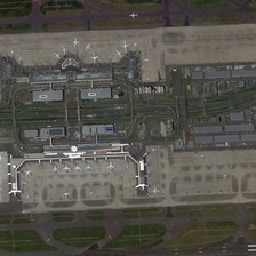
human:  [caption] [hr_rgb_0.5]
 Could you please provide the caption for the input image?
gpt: Next to the road is an airport with lots of planes parked there .

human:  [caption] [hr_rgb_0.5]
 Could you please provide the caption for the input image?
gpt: Many planes were parked on both sides of a large building at the airport.

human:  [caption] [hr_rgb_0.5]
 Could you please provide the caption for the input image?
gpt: Many planes were parked on both sides of the large airport building.

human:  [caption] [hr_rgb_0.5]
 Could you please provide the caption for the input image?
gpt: Many planes were parked on the green lawn .

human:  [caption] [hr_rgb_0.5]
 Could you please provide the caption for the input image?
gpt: Five planes circled the round church .